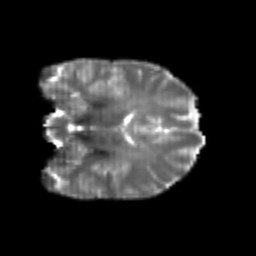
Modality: T2w
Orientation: coronal
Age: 22
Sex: female
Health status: healthy
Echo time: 0.074 s